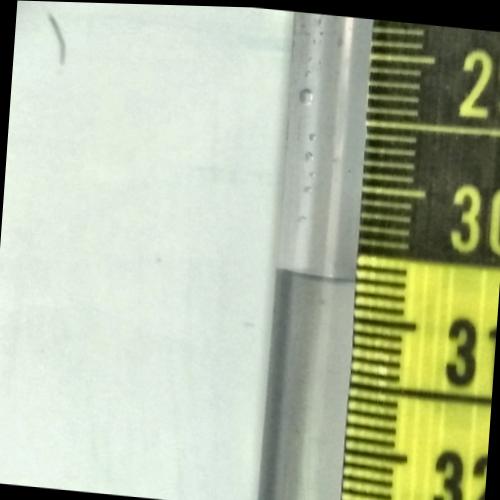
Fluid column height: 30.7 cm